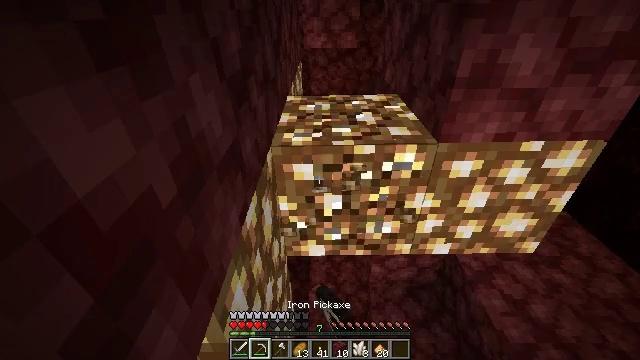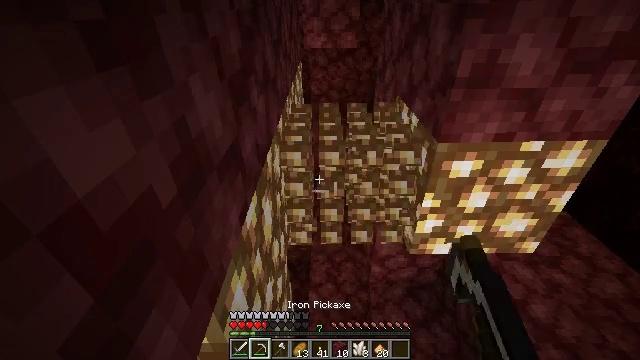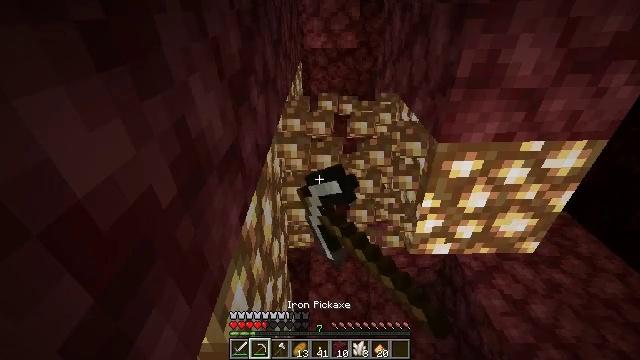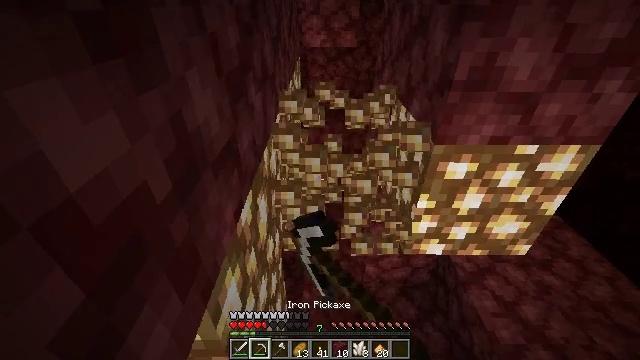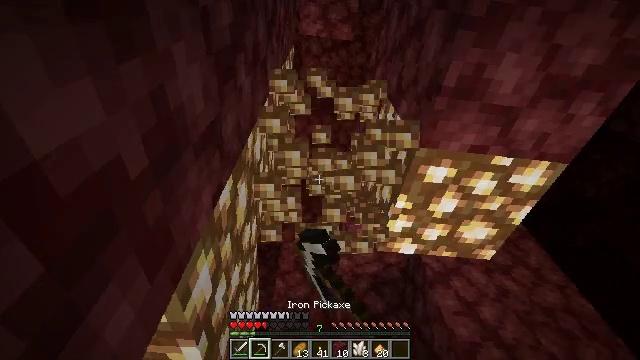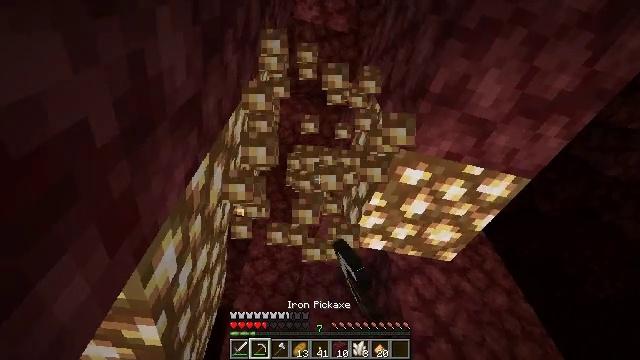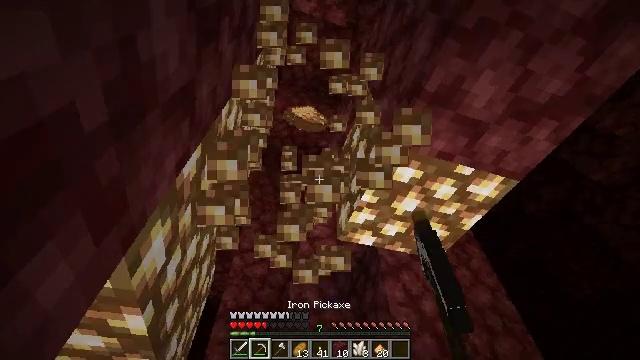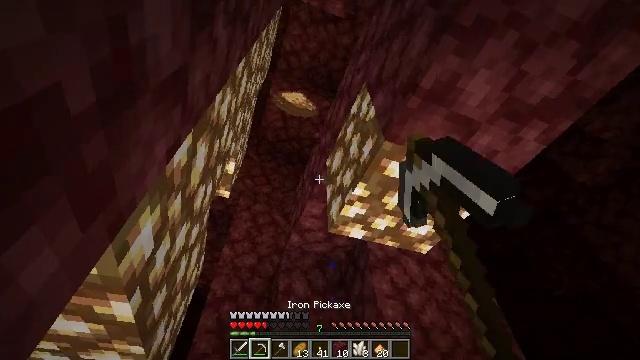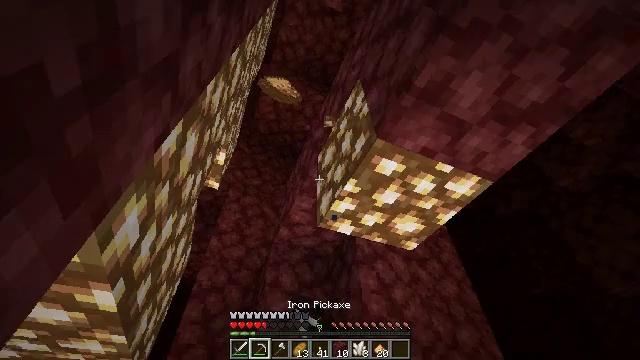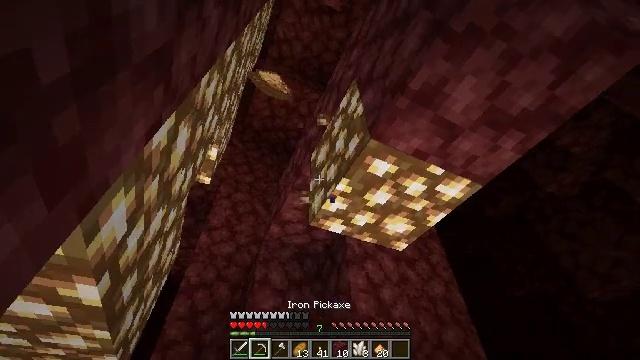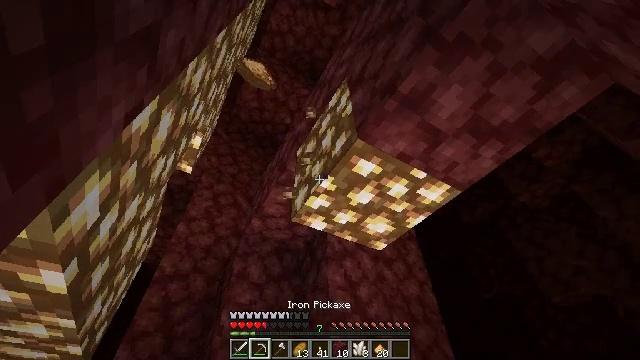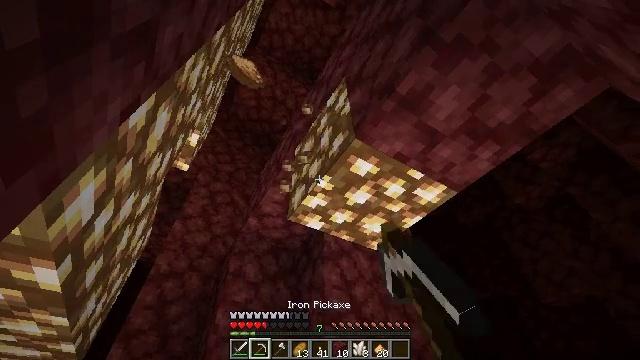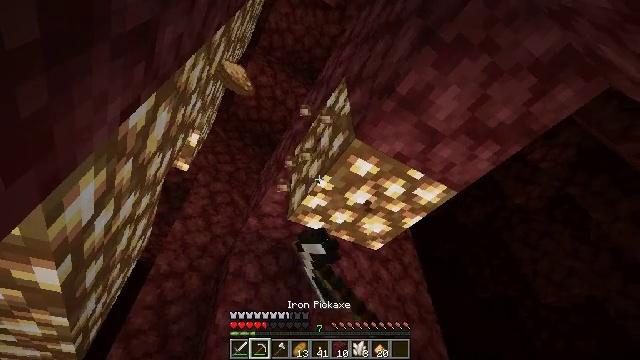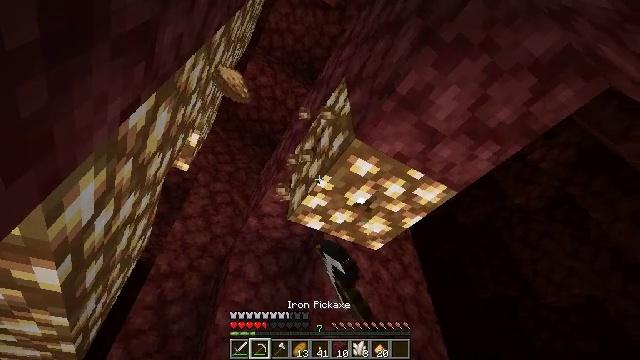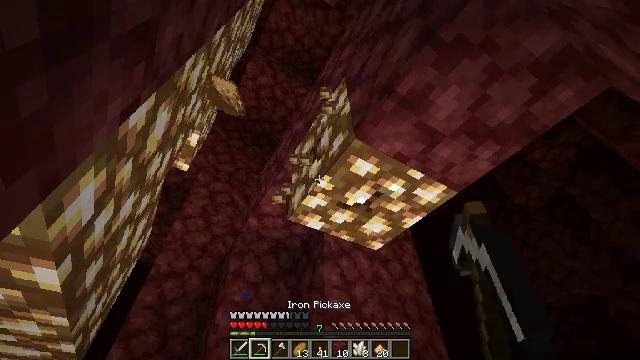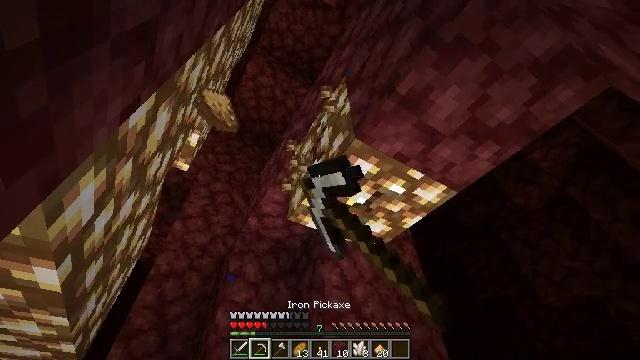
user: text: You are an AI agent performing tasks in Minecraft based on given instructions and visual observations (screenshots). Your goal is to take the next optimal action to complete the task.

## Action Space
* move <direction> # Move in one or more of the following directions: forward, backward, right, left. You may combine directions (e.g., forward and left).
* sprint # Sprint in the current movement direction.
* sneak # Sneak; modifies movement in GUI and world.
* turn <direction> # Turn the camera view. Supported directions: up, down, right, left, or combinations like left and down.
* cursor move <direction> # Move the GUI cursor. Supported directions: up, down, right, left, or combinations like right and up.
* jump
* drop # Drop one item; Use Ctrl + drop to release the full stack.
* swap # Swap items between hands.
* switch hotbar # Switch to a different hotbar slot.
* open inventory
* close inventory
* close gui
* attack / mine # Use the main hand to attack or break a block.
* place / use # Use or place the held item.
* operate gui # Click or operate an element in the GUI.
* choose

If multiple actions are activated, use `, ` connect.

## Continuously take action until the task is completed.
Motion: motion action
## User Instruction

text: Destroy the glowstone to harvest components.
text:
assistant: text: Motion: attack / mine
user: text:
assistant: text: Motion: attack / mine
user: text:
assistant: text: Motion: turn right, attack / mine
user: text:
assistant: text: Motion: turn right and down, attack / mine
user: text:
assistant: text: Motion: turn right and down, attack / mine
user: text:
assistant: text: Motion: turn right and down, attack / mine
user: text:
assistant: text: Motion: turn right and down, attack / mine
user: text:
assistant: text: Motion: turn right and down, attack / mine
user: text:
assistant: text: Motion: turn right, attack / mine
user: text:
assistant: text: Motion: turn right, attack / mine
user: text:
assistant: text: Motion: attack / mine
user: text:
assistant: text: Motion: attack / mine
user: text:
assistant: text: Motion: attack / mine
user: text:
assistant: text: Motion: attack / mine
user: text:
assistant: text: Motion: attack / mine
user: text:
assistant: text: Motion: attack / mine
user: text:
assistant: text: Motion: attack / mine
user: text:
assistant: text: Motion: attack / mine
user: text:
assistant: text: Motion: attack / mine
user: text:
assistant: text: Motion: attack / mine
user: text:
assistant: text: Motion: no_op
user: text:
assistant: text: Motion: no_op
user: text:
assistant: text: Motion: no_op
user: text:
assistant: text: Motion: no_op
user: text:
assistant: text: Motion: no_op